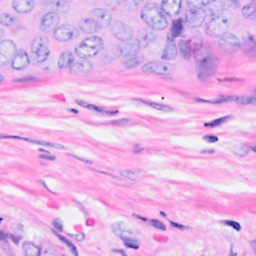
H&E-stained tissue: Breast